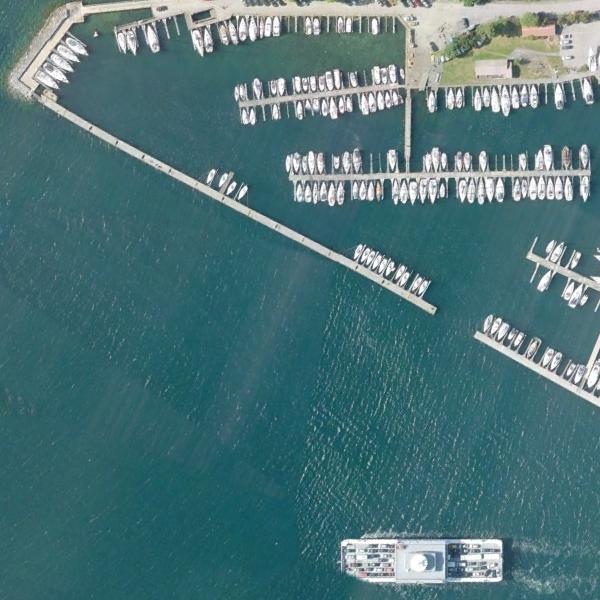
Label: Port